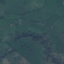
Land use / land cover: Pasture